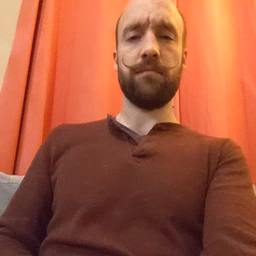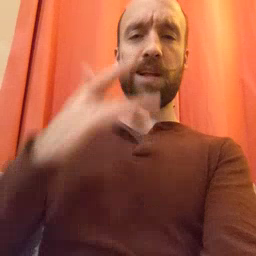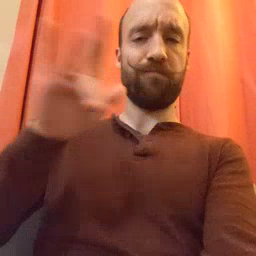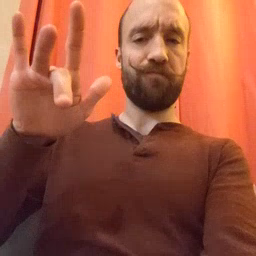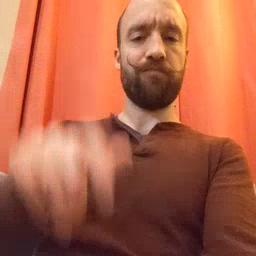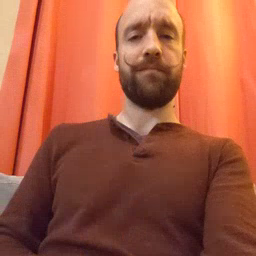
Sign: empty